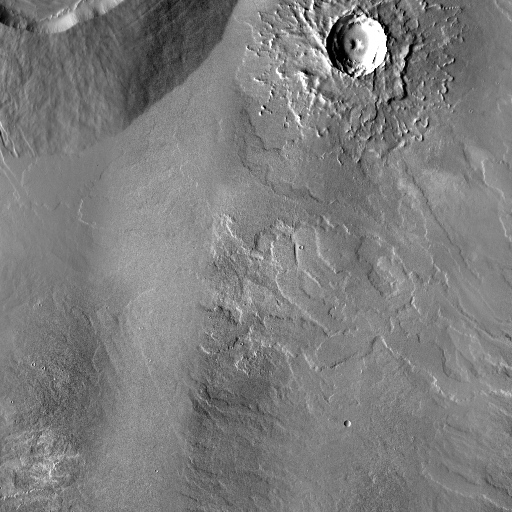
Crater classes present: Background, Other, Layered